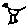
Label: bird